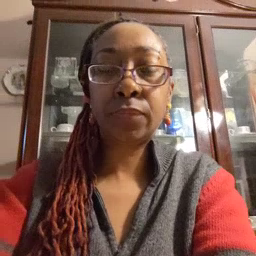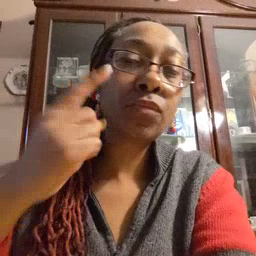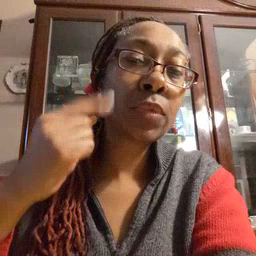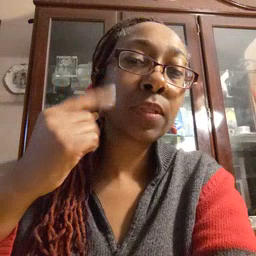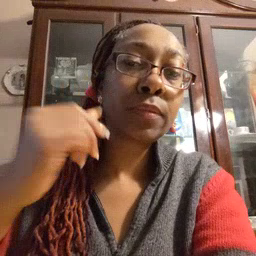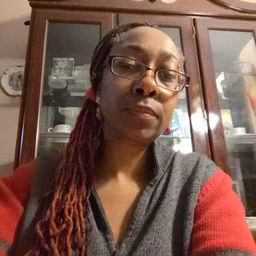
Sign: cry